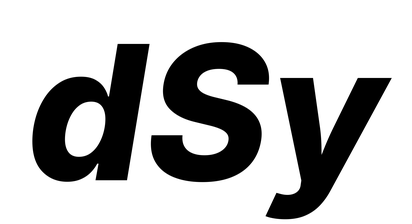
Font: Inter-Italic_ExtraBold_Italic